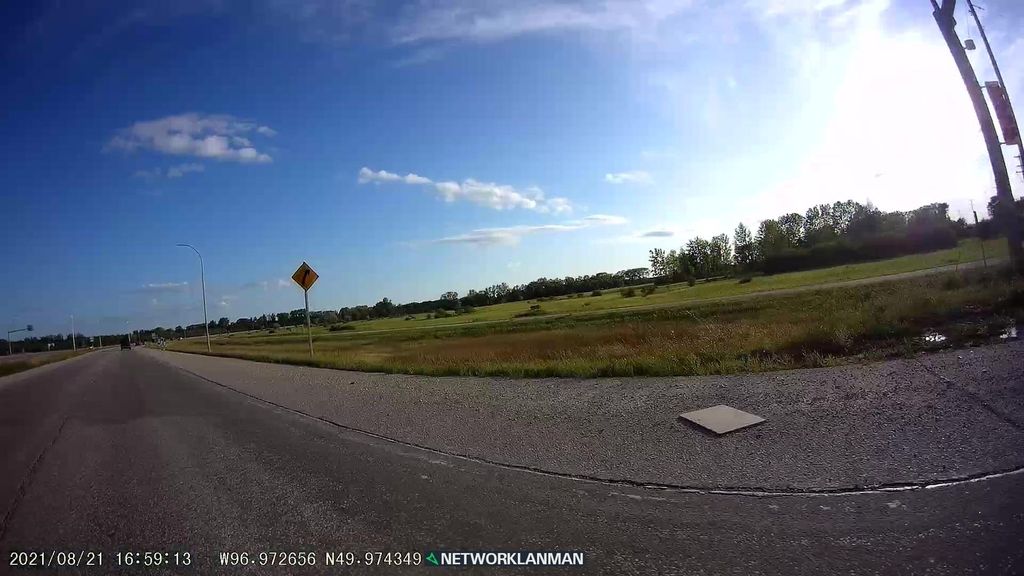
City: winnipeg